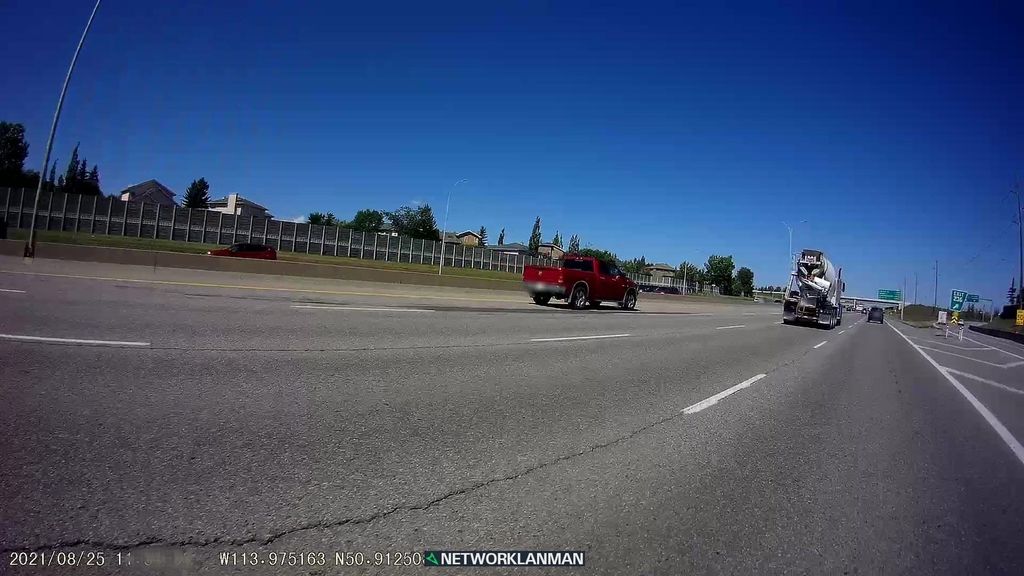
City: calgary